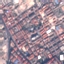
Label: Residential